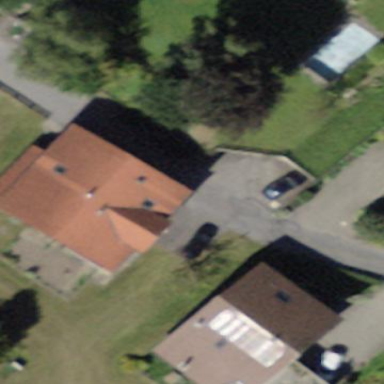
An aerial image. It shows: Residential building.